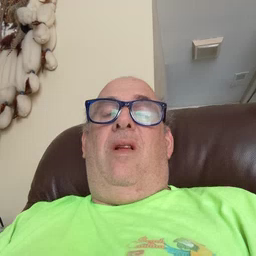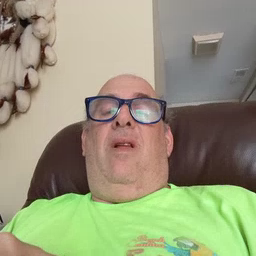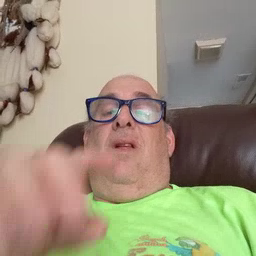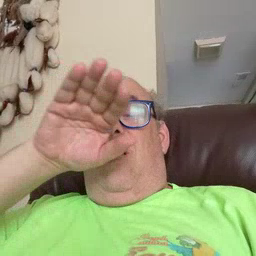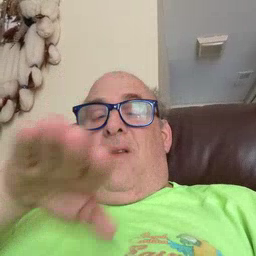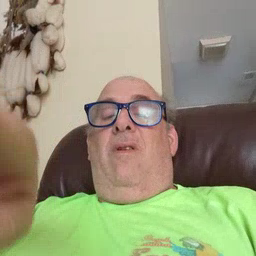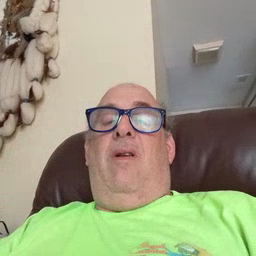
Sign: elephant